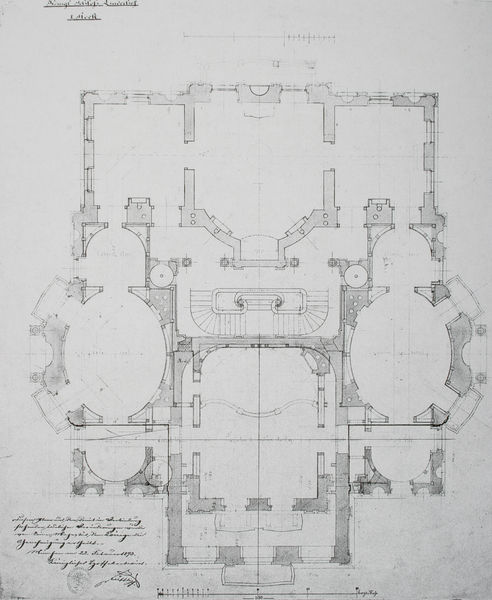
Titel: Grundriss des Hauptgeschosses
Künstler: Georg Dollmann
Standort: Graswangtal
Institution: Schloss Linderhof
Schlagwörter: weiß, fenster, grau, schwarz, skizze, tür, zeichnung, zimmer, anlage, gebäude, schloss, architektur, barock, signatur, kirche, oval, rund, turm, schrift, wangen, papier, ansicht, türen, grafik, graphik, linien, saal, treppe, treppen, symmetrie, aufgang, stufen, galerie, halle, wände, eingang, eingänge, gang, unterschrift, türme, palast, stockwerk, symmetrisch, druck, radierung, stich, titel, schwarzweiß, text, beschriftung, stempel, flur, räume, entwurf, portal, portale, mauern, treppenhaus, rechteckig, plan, grundriss, massstab, architekturzeichnung, bauplan, innenhöfe, gänge, hallen, vierung, durchgänge, anbauten, kirchenbau, säle, ausgrabung, hauptgebäude, flure, sääle, ovale zimmer, wäne, gönge